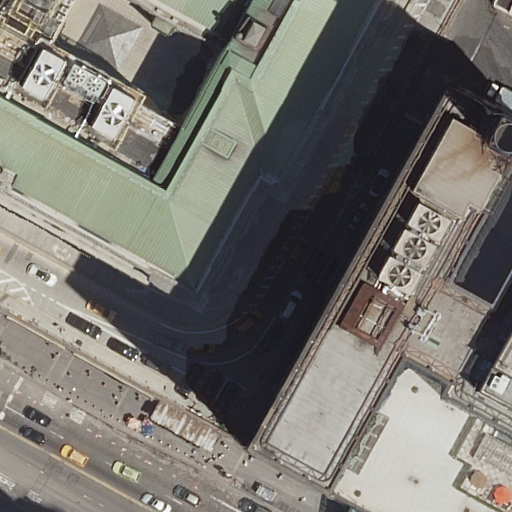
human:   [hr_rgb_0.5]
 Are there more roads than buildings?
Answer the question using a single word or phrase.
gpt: yes

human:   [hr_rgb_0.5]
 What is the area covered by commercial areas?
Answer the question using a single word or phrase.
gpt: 0m2

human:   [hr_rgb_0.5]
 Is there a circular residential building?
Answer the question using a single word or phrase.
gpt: no

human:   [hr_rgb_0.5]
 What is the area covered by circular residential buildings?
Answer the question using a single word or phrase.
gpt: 0m2

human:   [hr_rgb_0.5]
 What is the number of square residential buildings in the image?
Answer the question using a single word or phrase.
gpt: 0

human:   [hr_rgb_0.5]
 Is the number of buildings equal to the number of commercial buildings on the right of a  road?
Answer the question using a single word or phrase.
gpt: no

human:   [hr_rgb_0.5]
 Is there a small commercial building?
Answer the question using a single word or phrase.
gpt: yes

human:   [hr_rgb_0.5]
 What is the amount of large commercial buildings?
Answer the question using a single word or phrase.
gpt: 0

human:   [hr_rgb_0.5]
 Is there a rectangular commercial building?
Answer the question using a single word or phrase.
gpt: yes

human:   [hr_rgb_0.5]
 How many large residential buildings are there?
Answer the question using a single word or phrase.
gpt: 1

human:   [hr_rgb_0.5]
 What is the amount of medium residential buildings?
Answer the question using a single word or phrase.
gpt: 1

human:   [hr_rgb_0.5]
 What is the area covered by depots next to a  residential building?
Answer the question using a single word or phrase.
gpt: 0m2

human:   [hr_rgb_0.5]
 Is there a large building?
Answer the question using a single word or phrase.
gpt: yes

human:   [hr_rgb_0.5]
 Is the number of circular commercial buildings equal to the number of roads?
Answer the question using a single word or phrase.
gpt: no

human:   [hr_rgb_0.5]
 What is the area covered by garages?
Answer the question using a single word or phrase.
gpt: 0m2

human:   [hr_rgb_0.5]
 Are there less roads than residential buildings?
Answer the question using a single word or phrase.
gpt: no

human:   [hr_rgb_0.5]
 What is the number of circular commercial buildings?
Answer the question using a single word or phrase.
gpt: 0

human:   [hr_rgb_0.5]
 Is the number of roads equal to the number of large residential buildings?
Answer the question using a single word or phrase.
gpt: no

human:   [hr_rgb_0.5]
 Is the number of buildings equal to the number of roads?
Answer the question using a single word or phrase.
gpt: no

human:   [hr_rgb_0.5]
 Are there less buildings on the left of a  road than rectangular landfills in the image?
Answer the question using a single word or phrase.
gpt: no

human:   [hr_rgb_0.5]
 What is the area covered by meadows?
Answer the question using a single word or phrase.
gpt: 0m2

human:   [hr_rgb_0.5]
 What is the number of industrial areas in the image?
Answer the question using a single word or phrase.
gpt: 0

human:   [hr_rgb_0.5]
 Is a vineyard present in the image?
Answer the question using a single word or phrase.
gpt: no

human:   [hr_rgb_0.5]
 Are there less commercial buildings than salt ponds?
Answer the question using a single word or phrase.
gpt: no

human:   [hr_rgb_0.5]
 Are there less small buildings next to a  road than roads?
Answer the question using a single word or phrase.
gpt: yes

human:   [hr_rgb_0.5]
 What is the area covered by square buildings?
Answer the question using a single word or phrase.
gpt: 0m2

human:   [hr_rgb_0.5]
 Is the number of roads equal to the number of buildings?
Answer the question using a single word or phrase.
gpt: no

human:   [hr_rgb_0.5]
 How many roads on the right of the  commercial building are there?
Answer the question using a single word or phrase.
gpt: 0

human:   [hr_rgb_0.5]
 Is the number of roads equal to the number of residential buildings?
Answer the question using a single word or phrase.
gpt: no

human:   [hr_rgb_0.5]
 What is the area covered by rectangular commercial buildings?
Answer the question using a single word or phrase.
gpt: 2m2

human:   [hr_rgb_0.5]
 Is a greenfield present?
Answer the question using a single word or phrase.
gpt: no

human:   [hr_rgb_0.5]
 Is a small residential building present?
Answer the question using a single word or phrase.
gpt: no

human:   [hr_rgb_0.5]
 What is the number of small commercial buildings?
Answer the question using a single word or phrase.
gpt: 1

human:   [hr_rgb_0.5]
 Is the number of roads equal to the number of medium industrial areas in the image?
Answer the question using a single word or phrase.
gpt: no

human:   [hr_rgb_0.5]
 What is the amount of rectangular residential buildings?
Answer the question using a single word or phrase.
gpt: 2

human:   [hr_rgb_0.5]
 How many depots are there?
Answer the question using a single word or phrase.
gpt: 0